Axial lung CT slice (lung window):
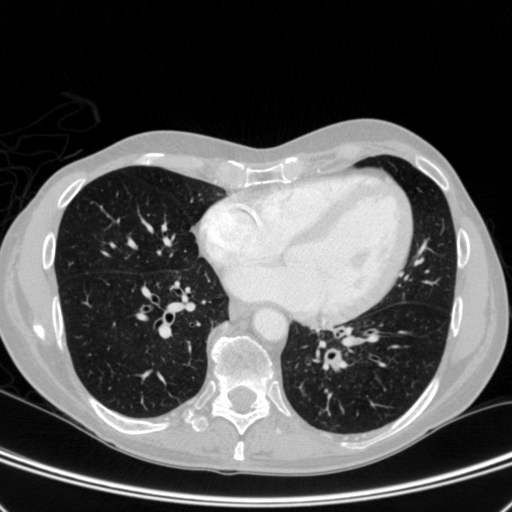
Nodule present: no